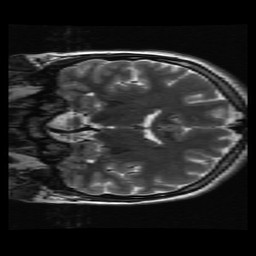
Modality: T2w
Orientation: coronal
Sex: female
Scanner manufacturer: ge
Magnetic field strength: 3 T
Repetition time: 5 s
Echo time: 0.1015 s